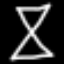
Label: hourglass